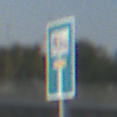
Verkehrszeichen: SackgasseRadverkehrFussgaengerDurchlaessig
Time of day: SunriseSunset
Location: Outdoor (Urban)
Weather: Clear
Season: NotSpecified
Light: Natural